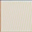
Piece: xx